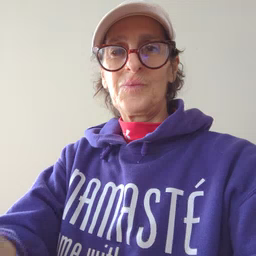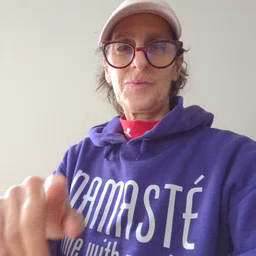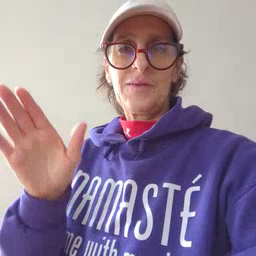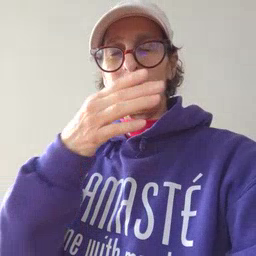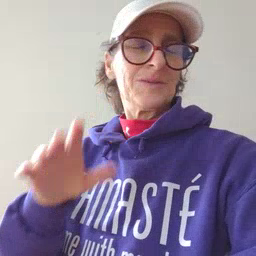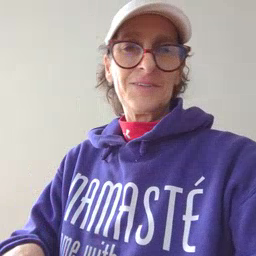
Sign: room